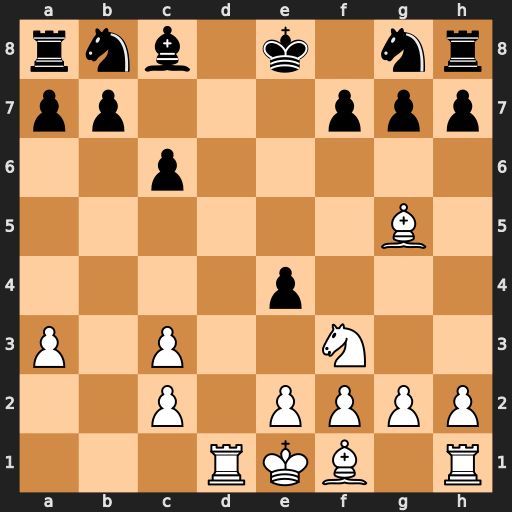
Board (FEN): rnb1k1nr/pp3ppp/2p5/6B1/4p3/P1P2N2/2P1PPPP/3RKB1R
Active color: w
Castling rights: Kkq
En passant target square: -
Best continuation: Rd8#